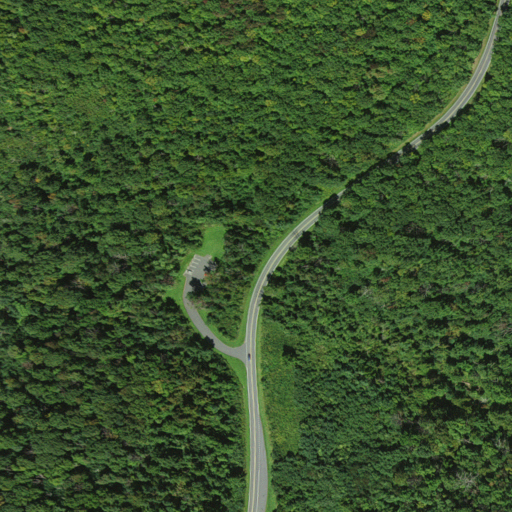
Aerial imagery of gap in Virginia named Jenkins Gap containing deciduous forest, open development, mixed forest, and high intensity development